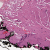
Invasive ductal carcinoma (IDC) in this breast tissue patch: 0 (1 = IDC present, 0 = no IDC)